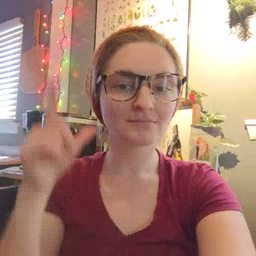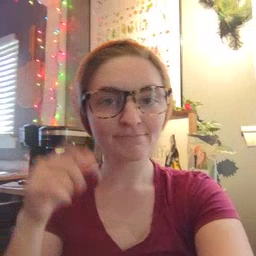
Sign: listen